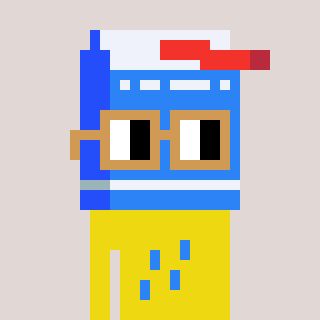
a pixel art character with square brown glasses, a milk-shaped head and a yellow-colored body on a warm background